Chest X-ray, PA view. Patient: 46 years old, sex F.
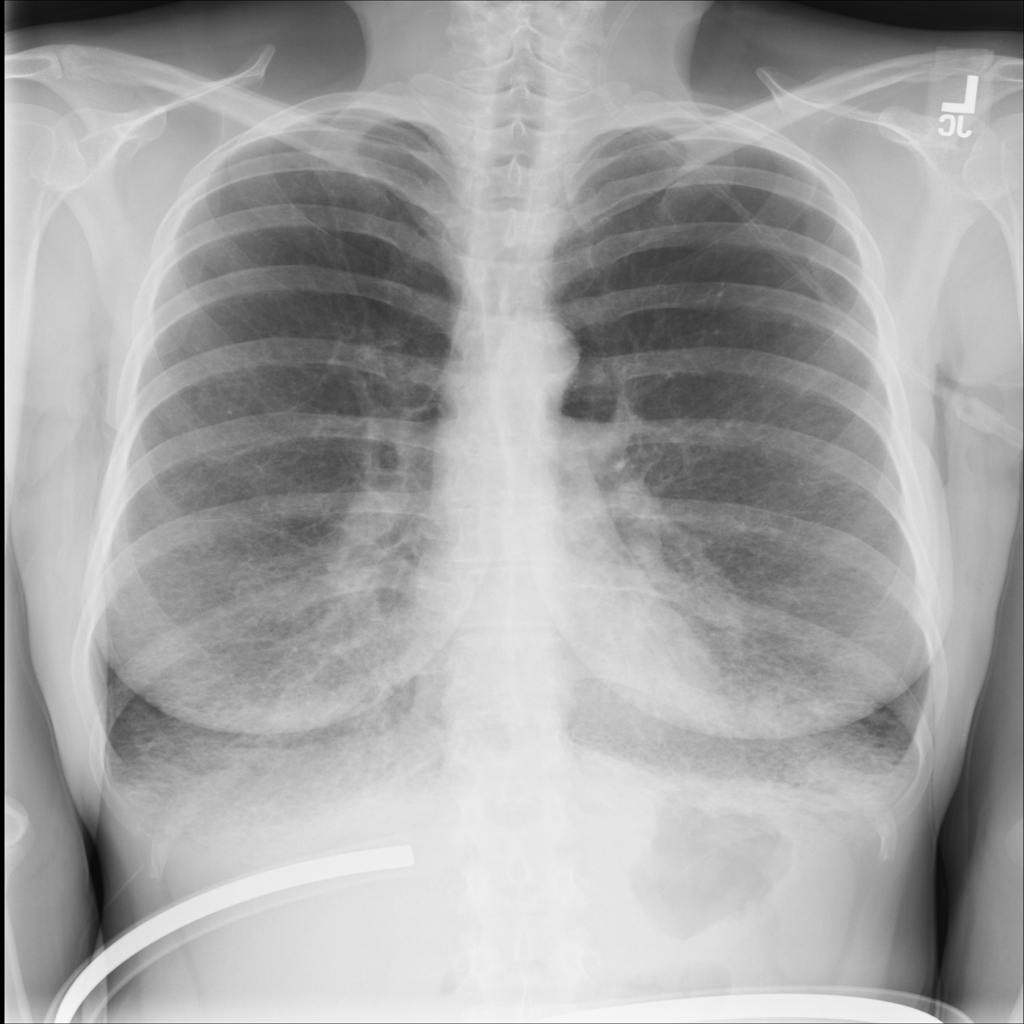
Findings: No Finding